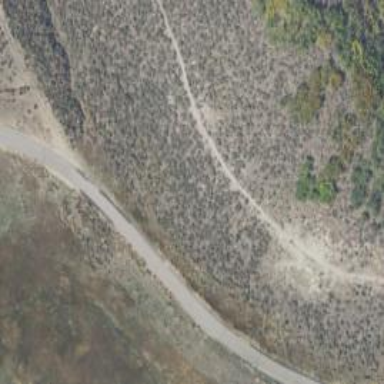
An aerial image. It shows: Path with excellent trail visibility.